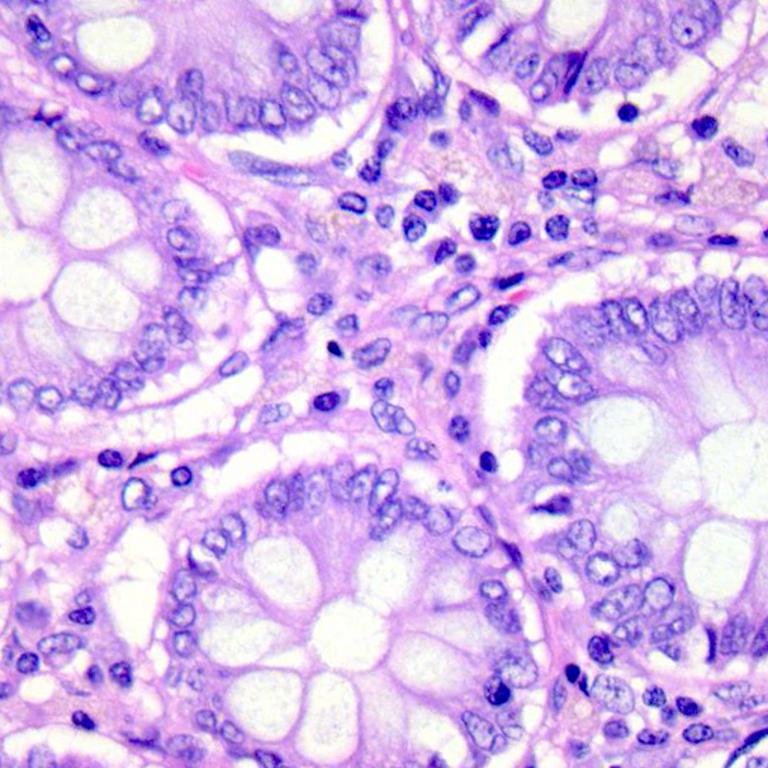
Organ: colon
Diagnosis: benign